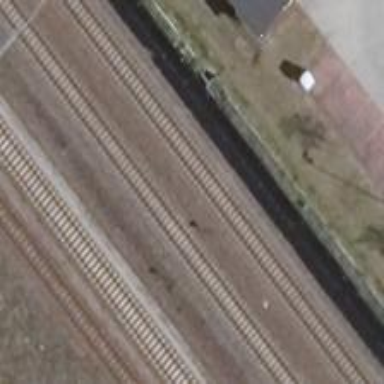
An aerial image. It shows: Railway signal.